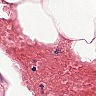
Metastatic tissue present: no